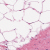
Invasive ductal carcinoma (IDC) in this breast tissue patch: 0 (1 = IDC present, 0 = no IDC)